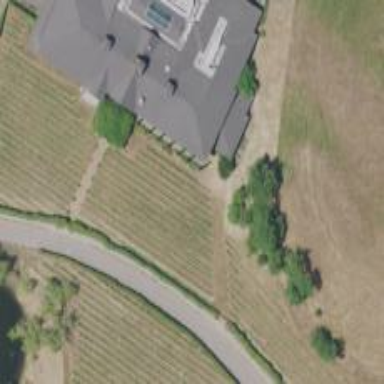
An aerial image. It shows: Vineyard growing grapes.